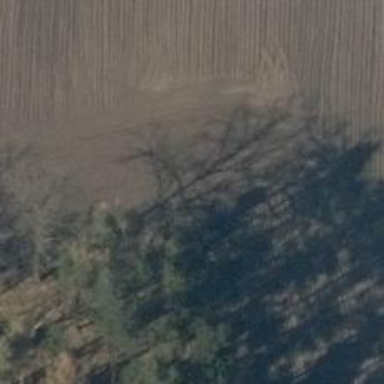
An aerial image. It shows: Hunting stand.